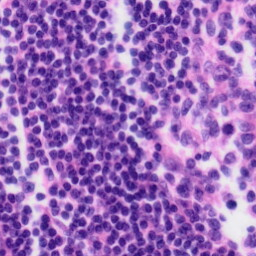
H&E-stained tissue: Tonsil